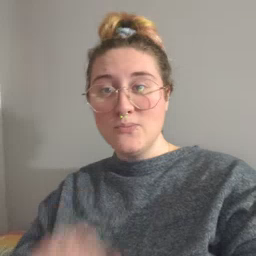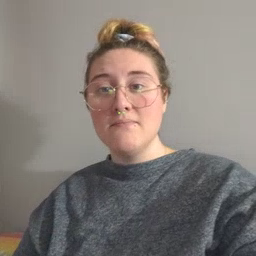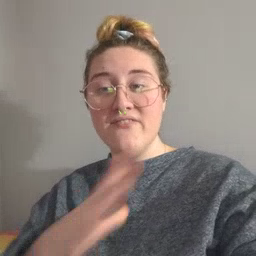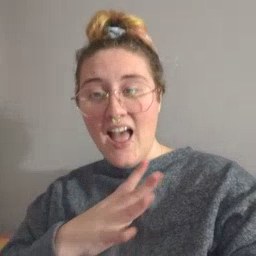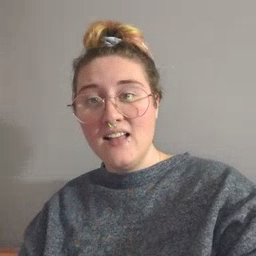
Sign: fine